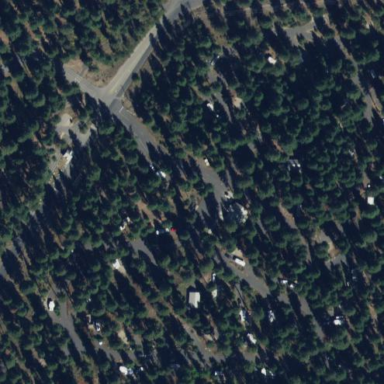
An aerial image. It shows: Campsite designated for tourism.